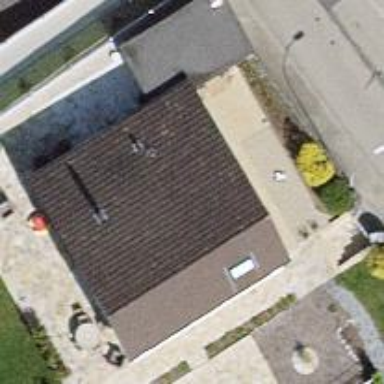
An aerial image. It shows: Detached building with saltbox-shaped roof.